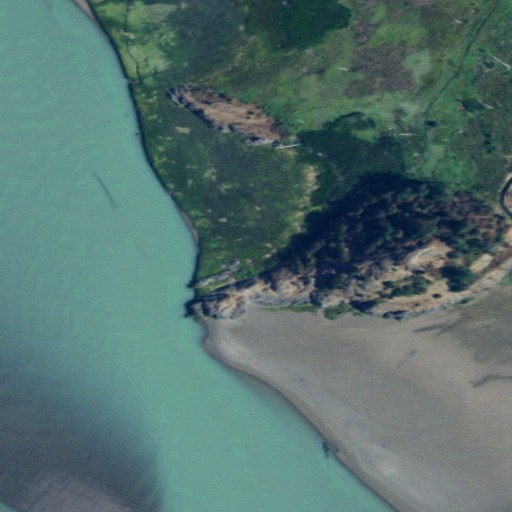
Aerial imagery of island in Washington named Craft Island containing herbaceous wetlands, open water, and barren land